Question: I'm using a custom PHP function to produce a visual calendar for a that blocks out dates based on a table that contains an start date, and an duration - For example:

...This is produced by data saying that the table should be blocked out for 4 days from the 14th, and 7 days from the 27th.
The query looks something like this:
'''
SELECT GROUP_CONCAT(DATE_FORMAT(start_date,'%d'),':', event_duration) AS info
FROM events
WHERE YEAR(start_date = '2012'
AND MONTH(start_date) = '07'
ORDER BY start_date
'''
(You could safely ignore the group concat and return the data as individual rows, that doesn't really matter).
I'm looking for a modification to the query that would block out dates at the start of the month IF an event starts in the previous month, but its length takes it into the following.
For instance - in the above example, the event on the 27th is actually scheduled to last 7 days in the database, so if I ran the query for 'MONTH(start_date) = '08'' I'd like to say the first two dates blocked out, which they wouldn't currently be, because the start date that would block it out is not in the month being selected.
I'm fairly sure there's a subquery or something in there to grab the rows, but I just can't think of it. Any takers?
The answer from Salman below pointed me in the directon I wanted to go, and I came up with this as a way of getting carryovers from the previous month to show as '1st' of the month with the number of remaining days:
'''
SELECT IF(MONTH(start_date) < '08', '2012-08-01', start_date) AS starter,
IF(MONTH(start_date) < '08', duration - DATEDIFF('2012-08-01',start_date), duration) AS duration
FROM EVENTS
WHERE YEAR(start_date) = '2012'
AND (MONTH(start_date) = '08' OR MONTH(start_date + INTERVAL duration DAY) = '08')
'''
Obviously a lot of variables there to replace in PHP, so maybe there's an even better way?
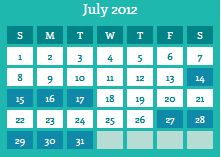
Answer: :
Assuming that the month in question is '2012-07', you need this query:
'''
SELECT column1, column2, columnN
FROM 'events'
WHERE 'start_date' <= '2012-07-01'
AND 'start_date' + INTERVAL 'duration' DAY > '2012-07-01'
ORDER BY start_date
'''
:
Apparently you need a query that checks for overlapping (or conflicting) dates. The example dates are '2012-07-01' through '2012-08-01' and the query is:
'''
SELECT *
FROM events
WHERE '2012-08-01' > start_date
AND start_date + INTERVAL duration DAY > '2012-07-01'
ORDER BY start_date
'''
To constrain the start date and interval, you can use 'SELECT ... CASE' statement:
'''
SELECT
CASE
WHEN start_date < '2012-07-01' THEN '2012-07-01'
ELSE start_date
END AS start_date_copy,
CASE
WHEN start_date < '2012-07-01' THEN duration - DATEDIFF('2012-07-01', start_date)
ELSE duration
END AS duration_copy,
FROM ...
'''